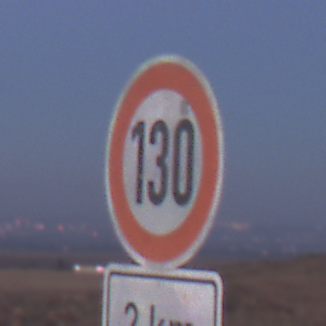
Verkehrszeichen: Geschwindigkeit130
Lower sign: Entfernungsangaben2
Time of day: SunriseSunset
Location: Outdoor (Nature)
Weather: Clear
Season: NotSpecified
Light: Natural